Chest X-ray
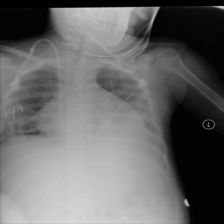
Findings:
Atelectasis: negative
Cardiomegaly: negative
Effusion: negative
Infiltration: positive
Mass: negative
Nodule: negative
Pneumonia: negative
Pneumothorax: negative
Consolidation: negative
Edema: negative
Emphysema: negative
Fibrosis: negative
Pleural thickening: negative
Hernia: negative